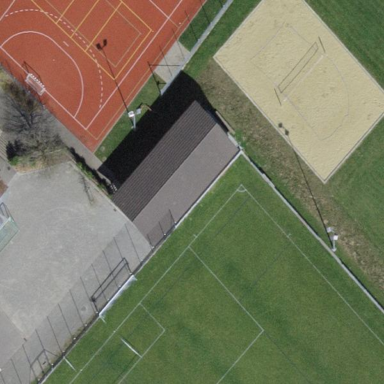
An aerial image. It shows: Sandy pitch for beach volleyball.